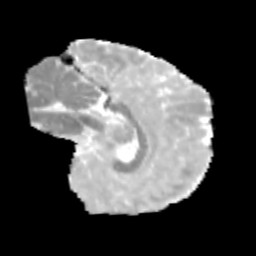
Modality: MD
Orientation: sagittal
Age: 9
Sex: male
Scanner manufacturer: siemens
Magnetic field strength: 3 T
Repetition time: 3.8 s
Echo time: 0.07 s